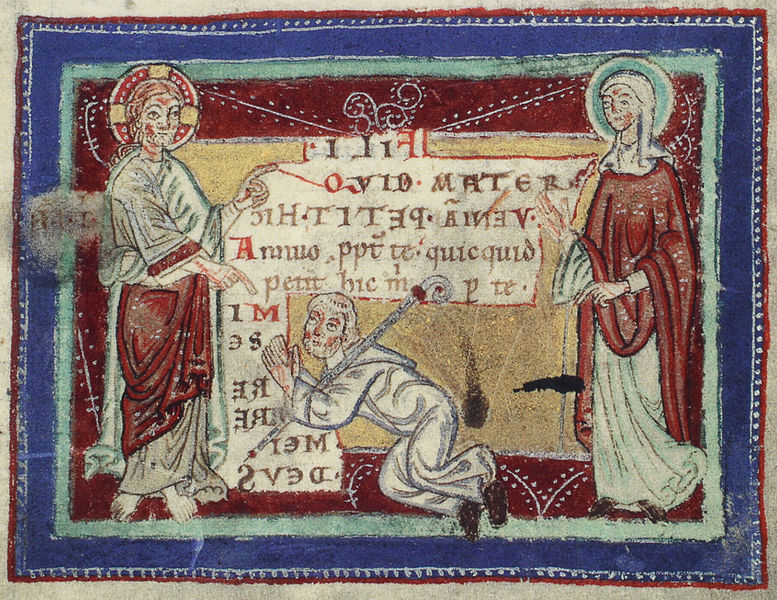
Titel: De virginitate beate Marie; Jerome, Varia opuscula
Standort: Herkunftsort: Brügge, Abtei St. Trudor (EU - B)
Institution: Liège, Université, Bibliothèkque Générale
Schlagwörter: blau, gott, hand, mann, umhang, weiß, grün, menschen, finger, frau, köpfe, rot, tuch, teppich, bart, rahmen, hände, gewand, gold, schrift, rahmung, stab, bischof, kopftuch, inschrift, buch, druck, illustration, text, buchstaben, knien, beten, fleck, pergament, heiligenschein, nimbus, christus, jesus, flehen, mittelalter, segen, segnung, mönch, bettler, heilige, hirtenstab, maria, bitte, wandbehang, ikone, handschrift, latein, hanschrift, kreuznimbus, pilger, zeigegestus, bischofsstab, glorie, buchmalerei, abt, muttergottes, chronik, manuskript, büßer, stb, bettelstab, 1100, christliche thematik, mraia